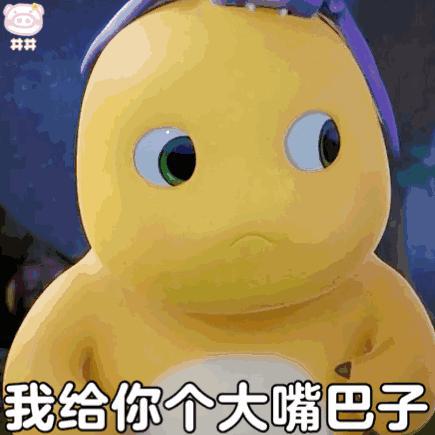
Label: nailong